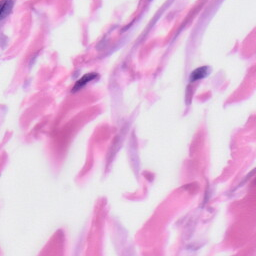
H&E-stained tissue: Skin